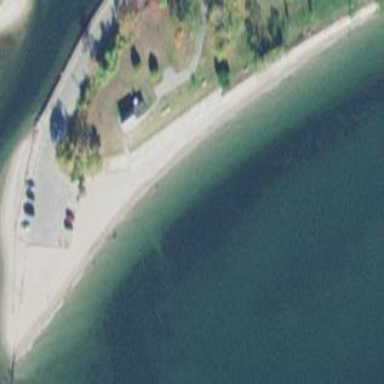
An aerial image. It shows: Sandy beach with natural surface.